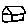
Label: house